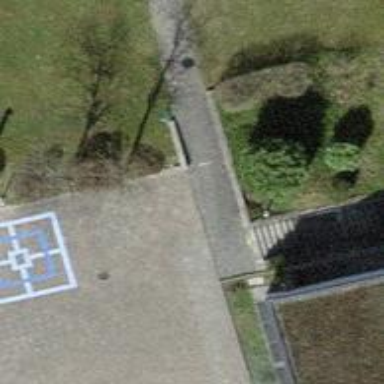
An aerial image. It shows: Road with steps.